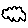
Label: cloud